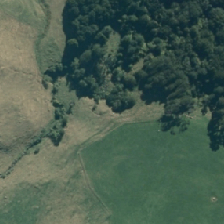
Land cover: indigenous_forest